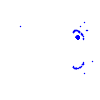
Particle: kaon